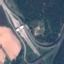
Land use / land cover class: Highway